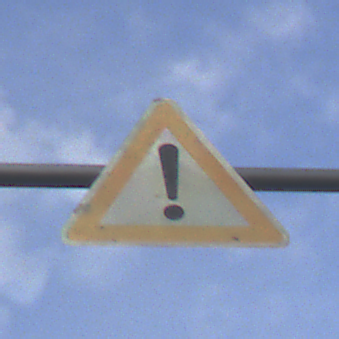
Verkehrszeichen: Gefahrenstelle
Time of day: MorningAfternoon
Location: Outdoor (Suburban)
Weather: PartlyCloudy
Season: NotSpecified
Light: Natural